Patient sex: F
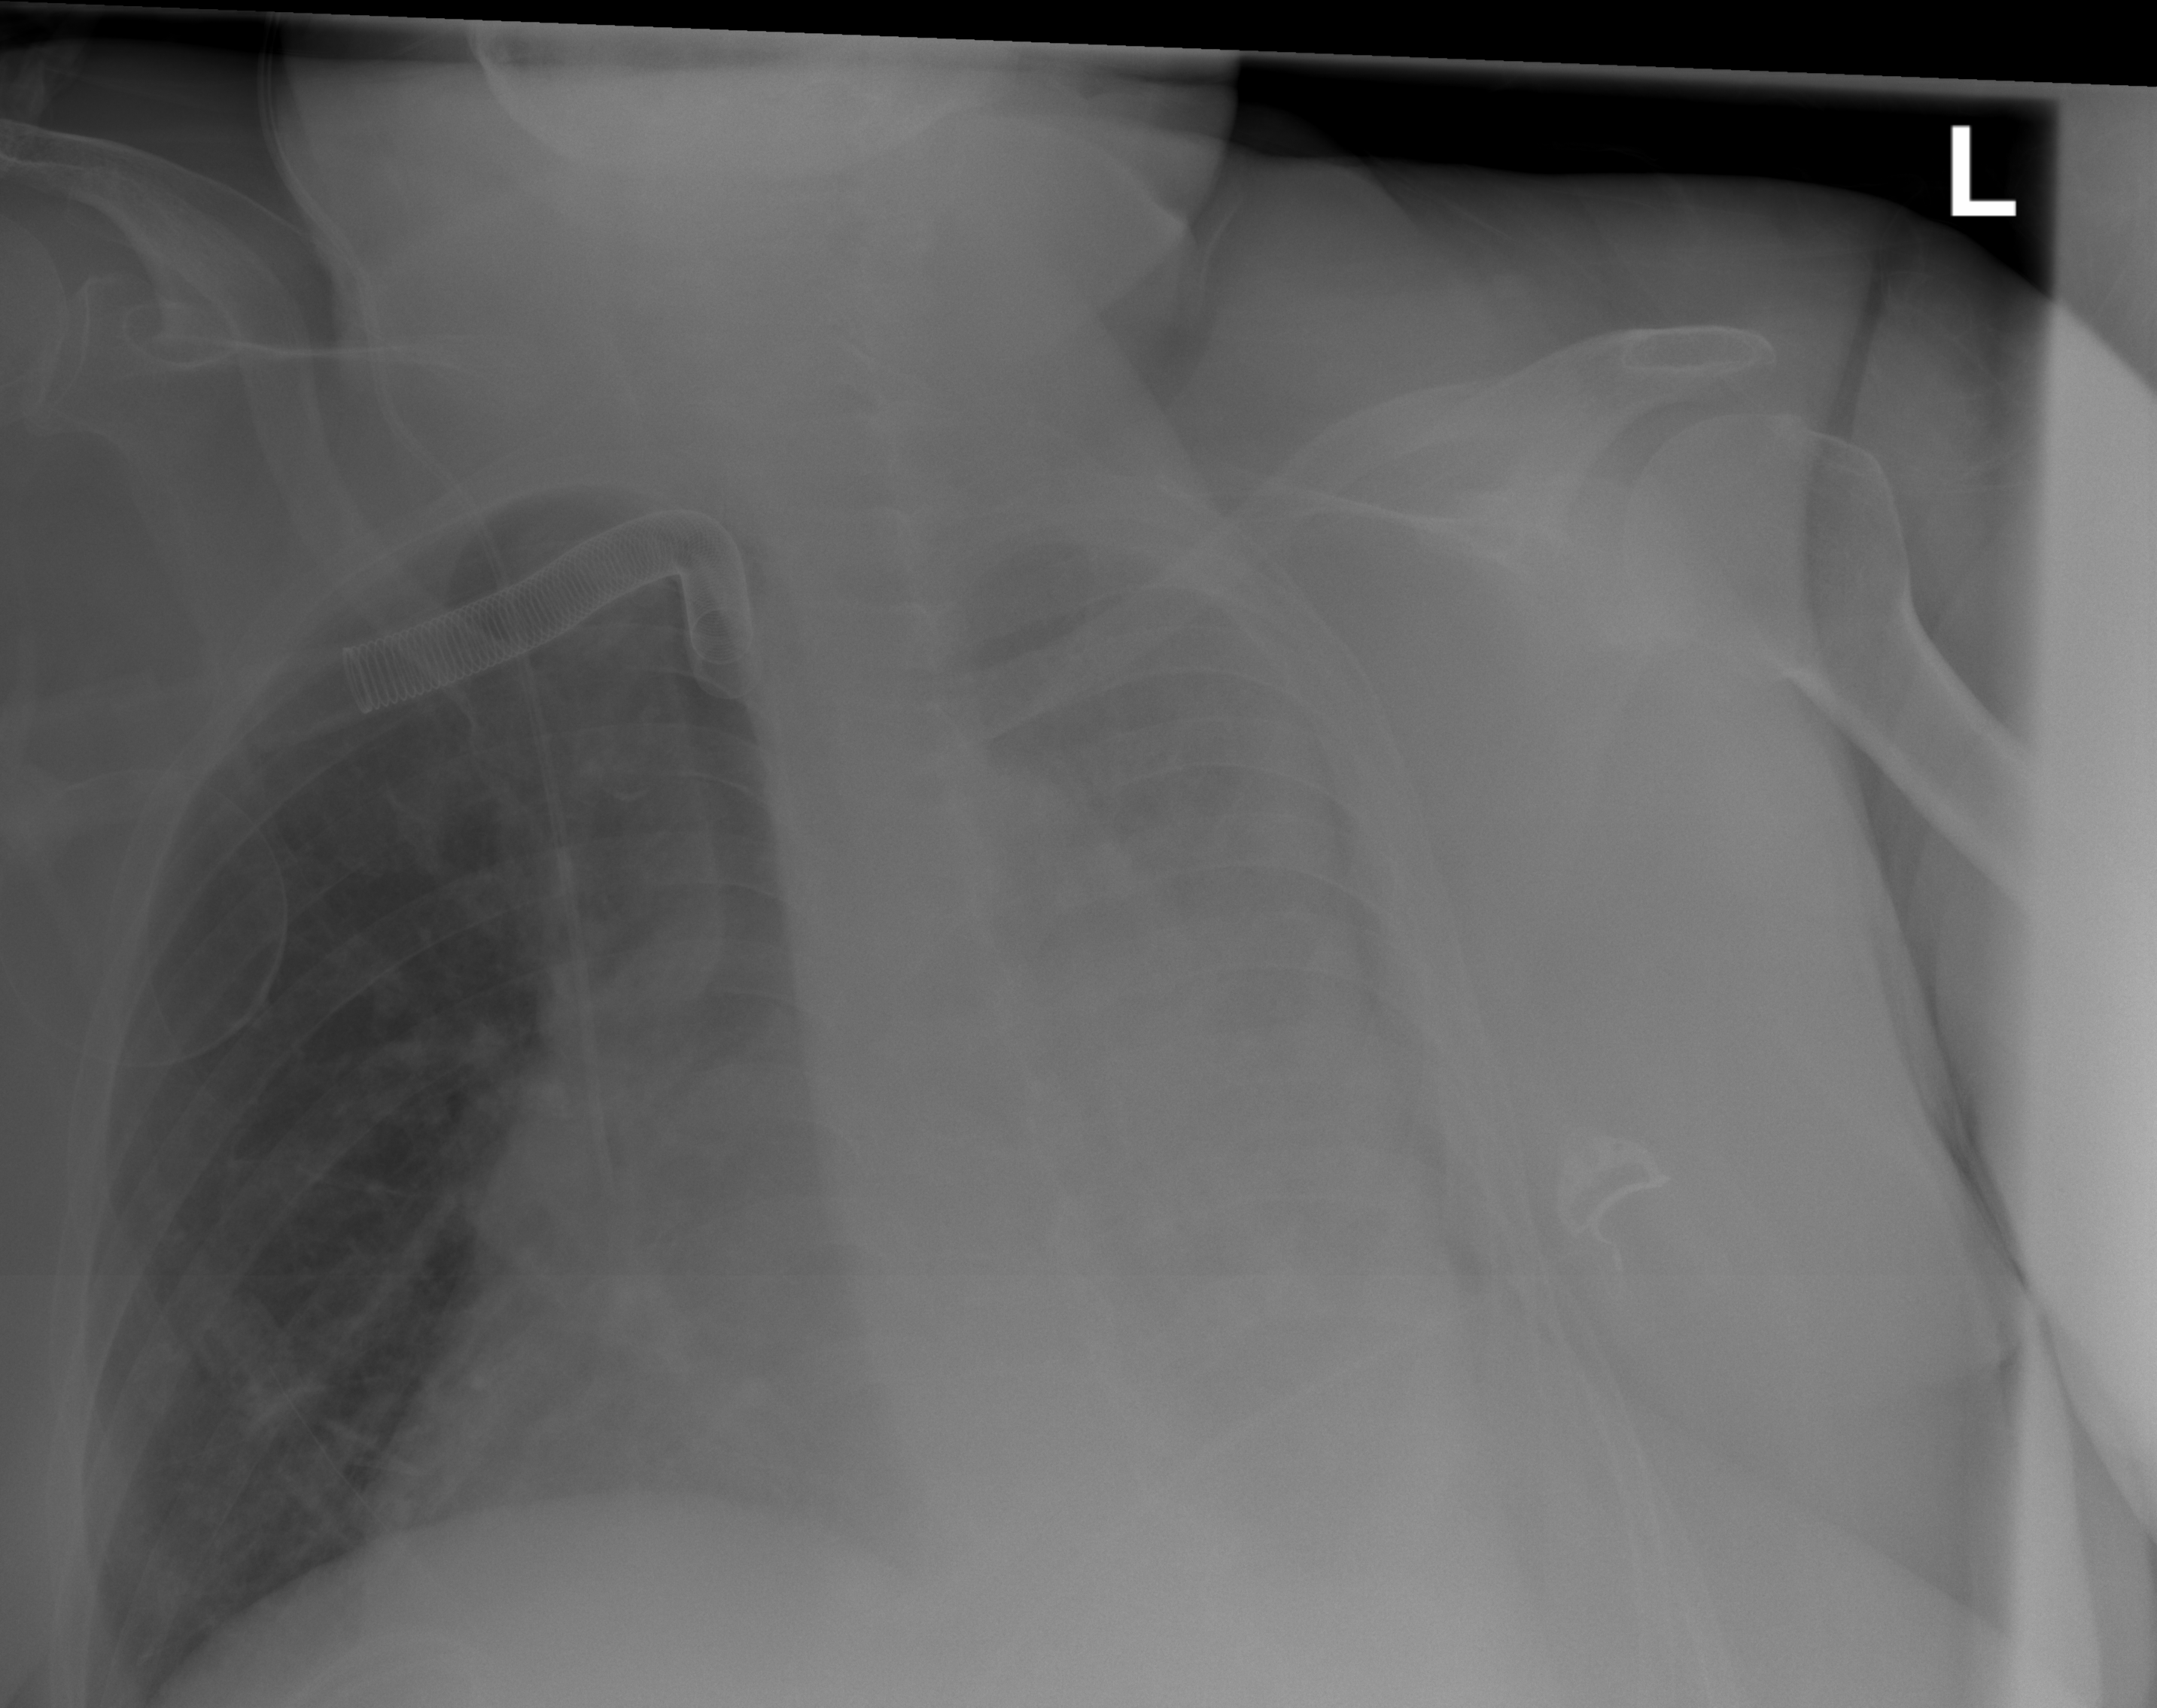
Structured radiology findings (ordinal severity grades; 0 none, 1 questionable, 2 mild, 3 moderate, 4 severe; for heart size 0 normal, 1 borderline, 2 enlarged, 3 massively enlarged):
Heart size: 2
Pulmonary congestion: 0
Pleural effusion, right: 0
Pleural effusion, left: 3
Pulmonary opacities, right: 0
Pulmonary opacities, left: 2
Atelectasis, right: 0
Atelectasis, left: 3